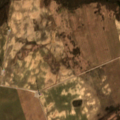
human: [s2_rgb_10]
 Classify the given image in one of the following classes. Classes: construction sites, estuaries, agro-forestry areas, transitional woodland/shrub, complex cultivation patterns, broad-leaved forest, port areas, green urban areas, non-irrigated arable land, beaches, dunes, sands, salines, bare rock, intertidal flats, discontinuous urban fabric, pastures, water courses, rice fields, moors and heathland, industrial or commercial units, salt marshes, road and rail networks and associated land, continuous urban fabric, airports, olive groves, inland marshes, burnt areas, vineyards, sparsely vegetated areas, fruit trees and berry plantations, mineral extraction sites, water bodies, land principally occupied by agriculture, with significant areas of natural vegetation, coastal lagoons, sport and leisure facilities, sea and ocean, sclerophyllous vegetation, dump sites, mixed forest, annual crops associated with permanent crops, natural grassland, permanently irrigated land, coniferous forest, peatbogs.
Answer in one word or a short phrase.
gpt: non-irrigated arable land, complex cultivation patterns, broad-leaved forest